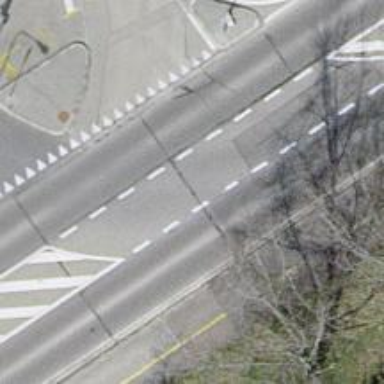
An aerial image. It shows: Road with traffic signals.